Question:
Hi,
This is on practitioner level of question demo in obiee,
I ran an analysis with administrator user,If i go and check the physical query in administration--> manage session & in nqquery log file,It is showing this picture which i have attached.As I set my loglevel=2 in
biadmintool. Also i set loglevel=7 it doesn't work
Please help me out,I can't understand what is an issue,
Advance thank you.
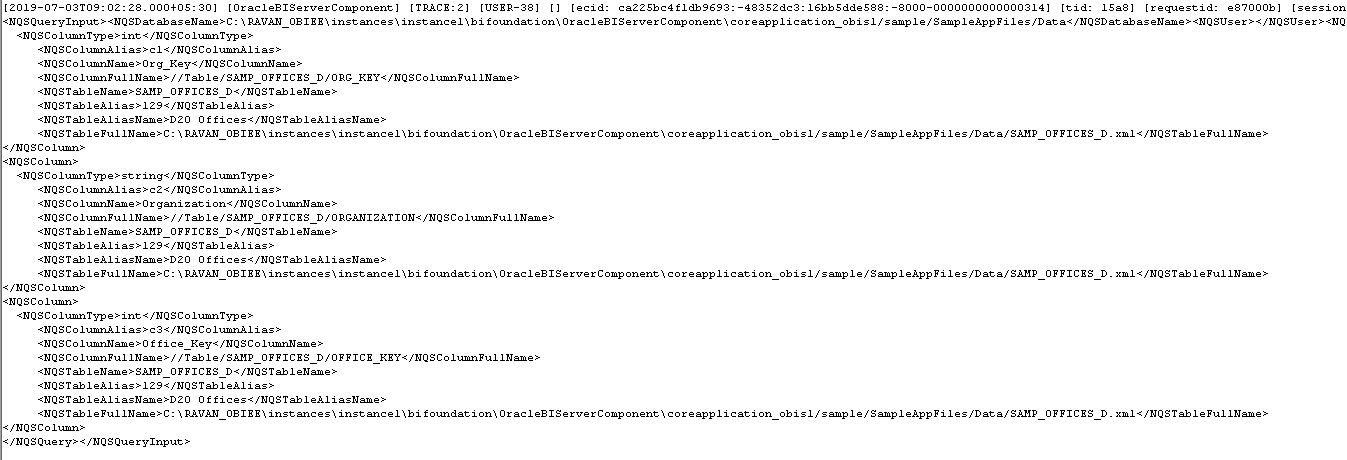
Answer: You are querying XML files from the SampleApp.
The log is perfectly correct and with XML files you will never see a "physical query" sent against them as they are files and not a data source like a database (SQL) or a cube (MDX).